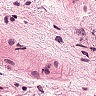
Metastatic tissue present: no